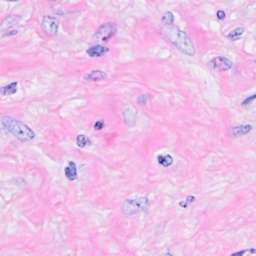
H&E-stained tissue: Breast